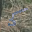
Label: 5